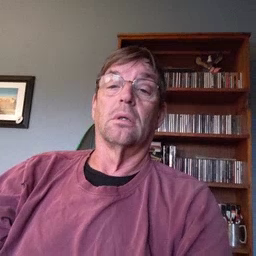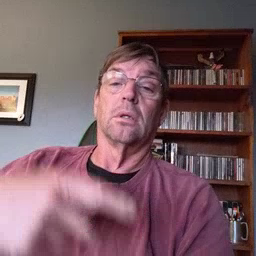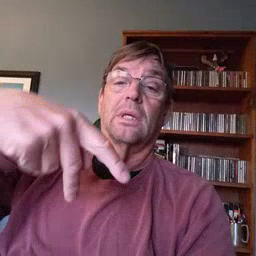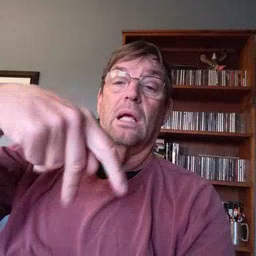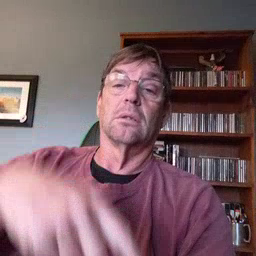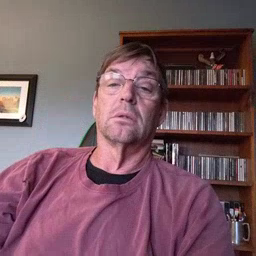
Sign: dance